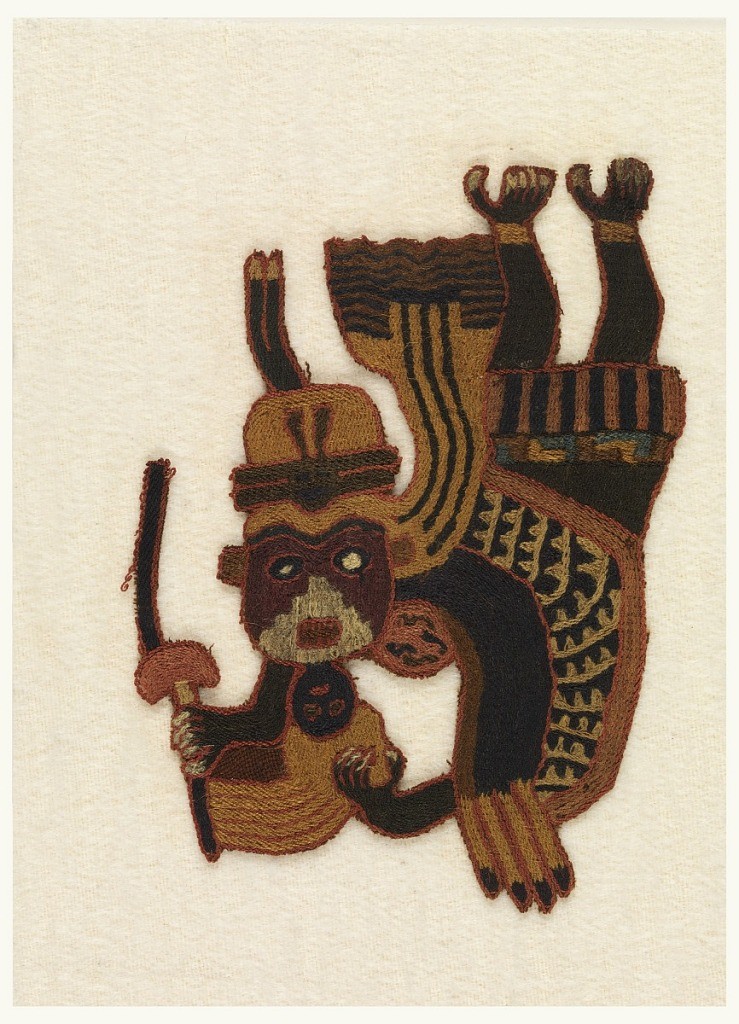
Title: Fragment
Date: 300–100 BC
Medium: cotton, wool Technique: embroidered in stem stitch on plain weave foundation
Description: Figure of a dancer with head bent far backwards. Elaborate headdress. Small mask hangs from chin. Staff in hand. Cotton plain weave cloth solidly embroidered in tan, white, red, black, green, dark and light blue, brown and purple. Possibly once part of a large mantle.